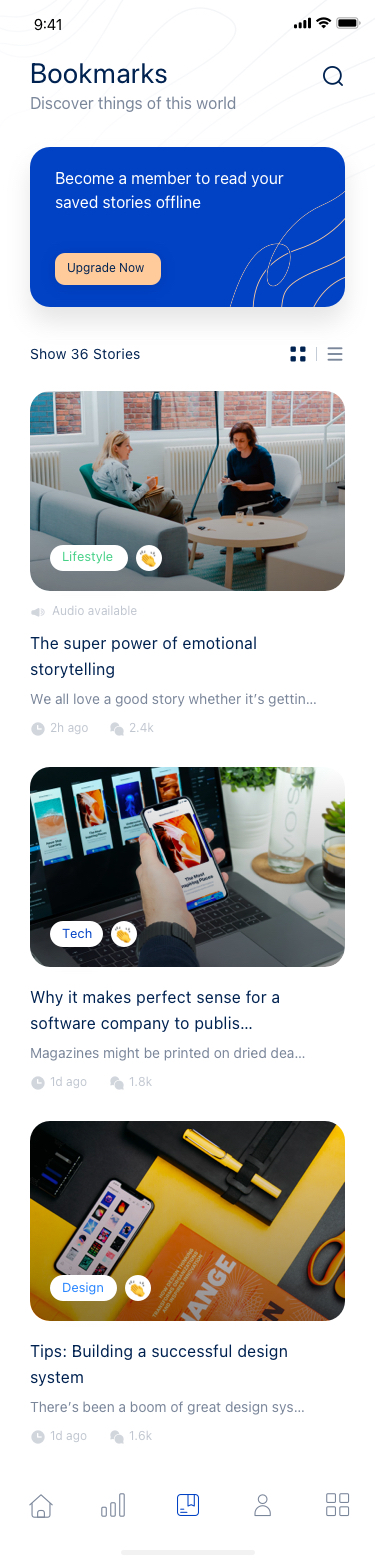
Text in this UI design:
Bookmarks
Discover things of this world
Upgrade Now
Become a member to read your
saved stories offline
Show 36 Stories
👏
Lifestyle
The super power of emotional storytelling
We all love a good story whether it’s gettin…
2h ago
2.4k
Audio available
👏
Tech
Why it makes perfect sense for a software company to publis…
Magazines might be printed on dried dea…
1d ago
1.8k
👏
Design
Tips: Building a successful design system
There’s been a boom of great design sys…
1d ago
1.6k